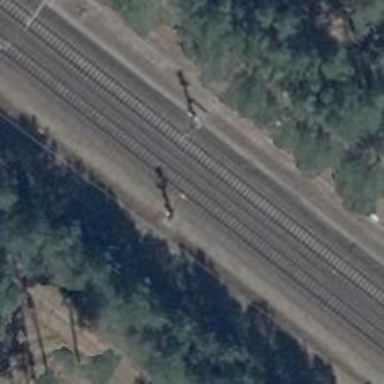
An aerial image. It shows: Railway signal.